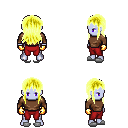
a pixel art fantasy rpg character, male body template, dark elf, purple skin, brown long-sleeve shirt, red pants, gold unkempt hairstyle, gold gloves, white slippers, four views (front, back, left, right), 2x2 character sprite sheet, small pixel art, hard edges, no anti-aliasing